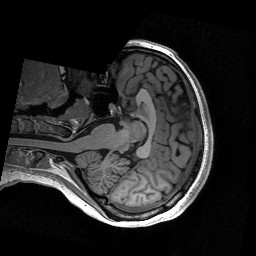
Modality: T1w
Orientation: axial
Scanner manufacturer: siemens
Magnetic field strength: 3 T
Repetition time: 2.53 s
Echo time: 0.00267 s